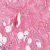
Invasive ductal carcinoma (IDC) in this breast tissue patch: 0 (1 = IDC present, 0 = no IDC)